Field crop: tomato
Growth stage: 1
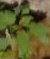
Species: solanum